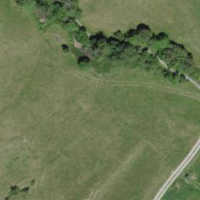
EUNIS habitat code: 24
Species observed at this site:
Galanthus nivalis